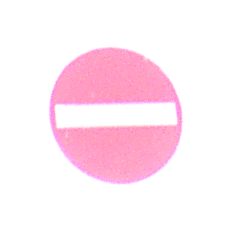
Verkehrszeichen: VerbotDerEinfahrt
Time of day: MorningAfternoon
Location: Outdoor (Nature)
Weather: Clear
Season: Winter
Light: Natural